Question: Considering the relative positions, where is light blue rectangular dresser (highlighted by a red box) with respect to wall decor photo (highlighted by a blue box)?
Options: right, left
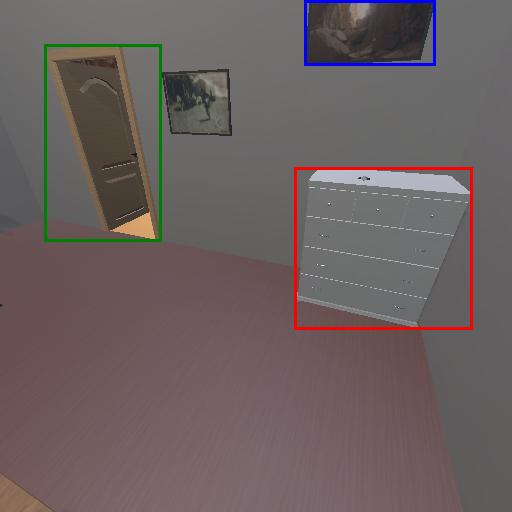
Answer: right